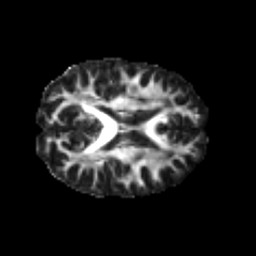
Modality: FA
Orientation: axial
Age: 28
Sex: male
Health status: healthy